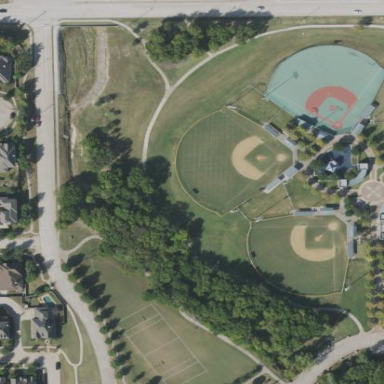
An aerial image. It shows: Baseball pitch for leisure land.